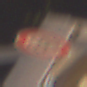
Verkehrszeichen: Geschwindigkeit80
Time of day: Night
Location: Outdoor (Urban)
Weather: Overcast
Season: Winter
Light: Artificial